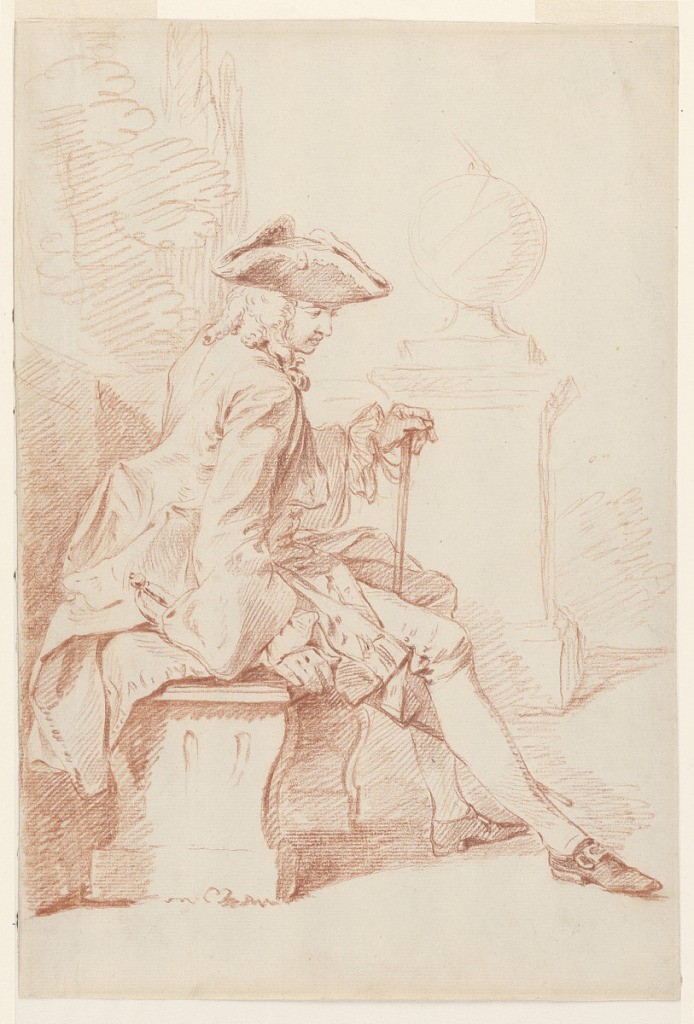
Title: Seated Gentleman
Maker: Gravelot, French, 1699 - 1773, active in England
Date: ca. 1735
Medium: Red chalk on paper
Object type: Drawing
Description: A male figure in gentleman's clothing, shown in profile facing right, seated on a bench in a park. A sphere (globe) on a pedestal in the right middle distance. Verso: reddened for tracing.